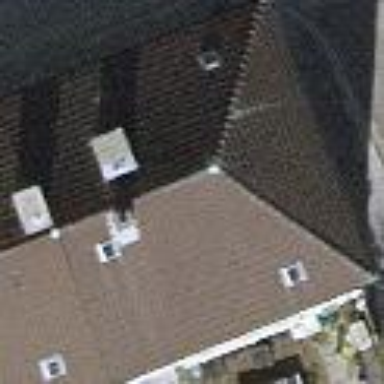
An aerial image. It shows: Apartments building with side-hipped roof shape.